Question: I am installing geoportal 1.2.4 on CentOS from the command line terminal...during my installation I am receiving a fatal ident error message for my user geoportal. The pg_hba.conf file has been altered to follow my credentials accordingly, yet I am consistently receivng this error for both the default user postgres and my created user geoportal.
I have created a geoportal db with geoportal user with a password. Trust and md5 authentication methods have been explored in this configuration. I have also installed the ident server, with no avail.
I am able to connect to the geoportal db as postgres user. Below is a screen shot of the error which is returned for both the postgres and geoportal user.....

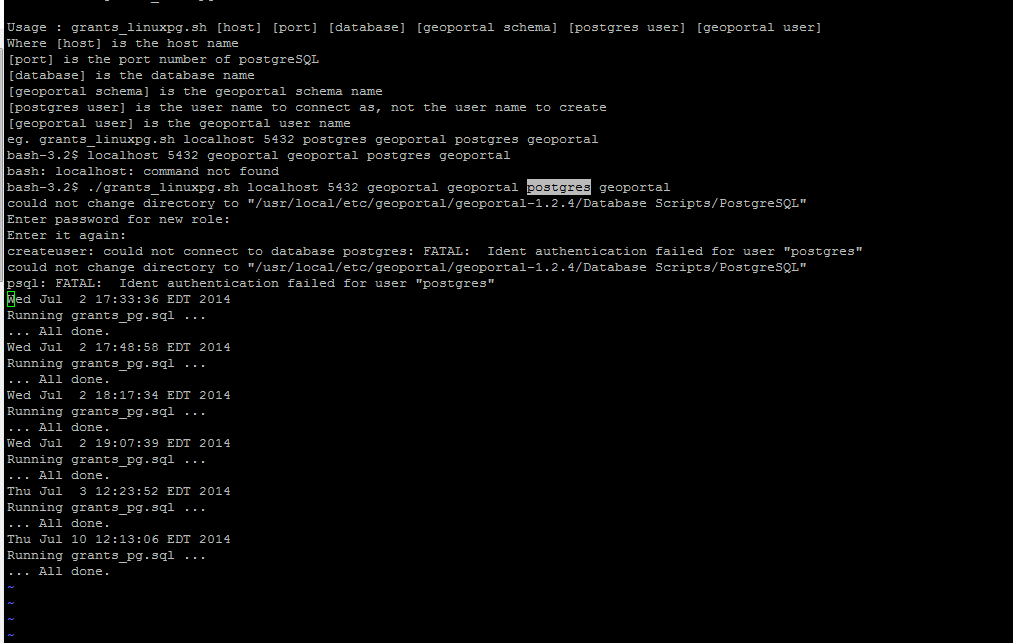
Answer: A look at the PostgreSQL user manual would be well advised here, particularly <URL> chapter.
You're trying to use 'ident' authentication but the user ID doesn't match or the 'ident' daemon isn't running.
You probably want 'md5' password authentication instead.